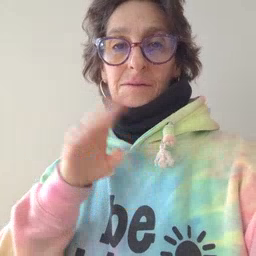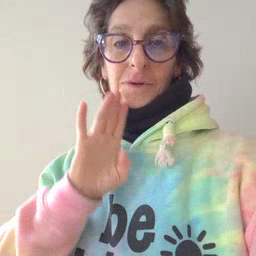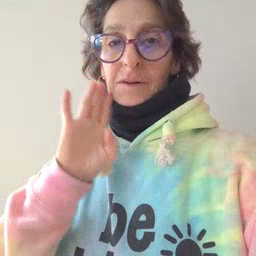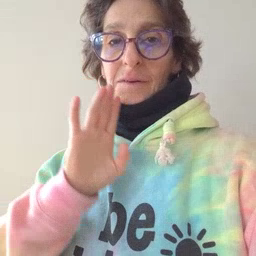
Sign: brown